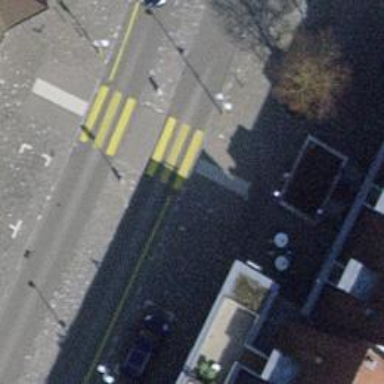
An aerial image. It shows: Uncontrolled zebra crossing with pedestrian island.